Interaction volume radius: 5 \u00c5
Interaction volume height: 20 \u00c5
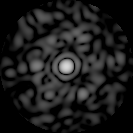
Disorder parameter: 0.8295